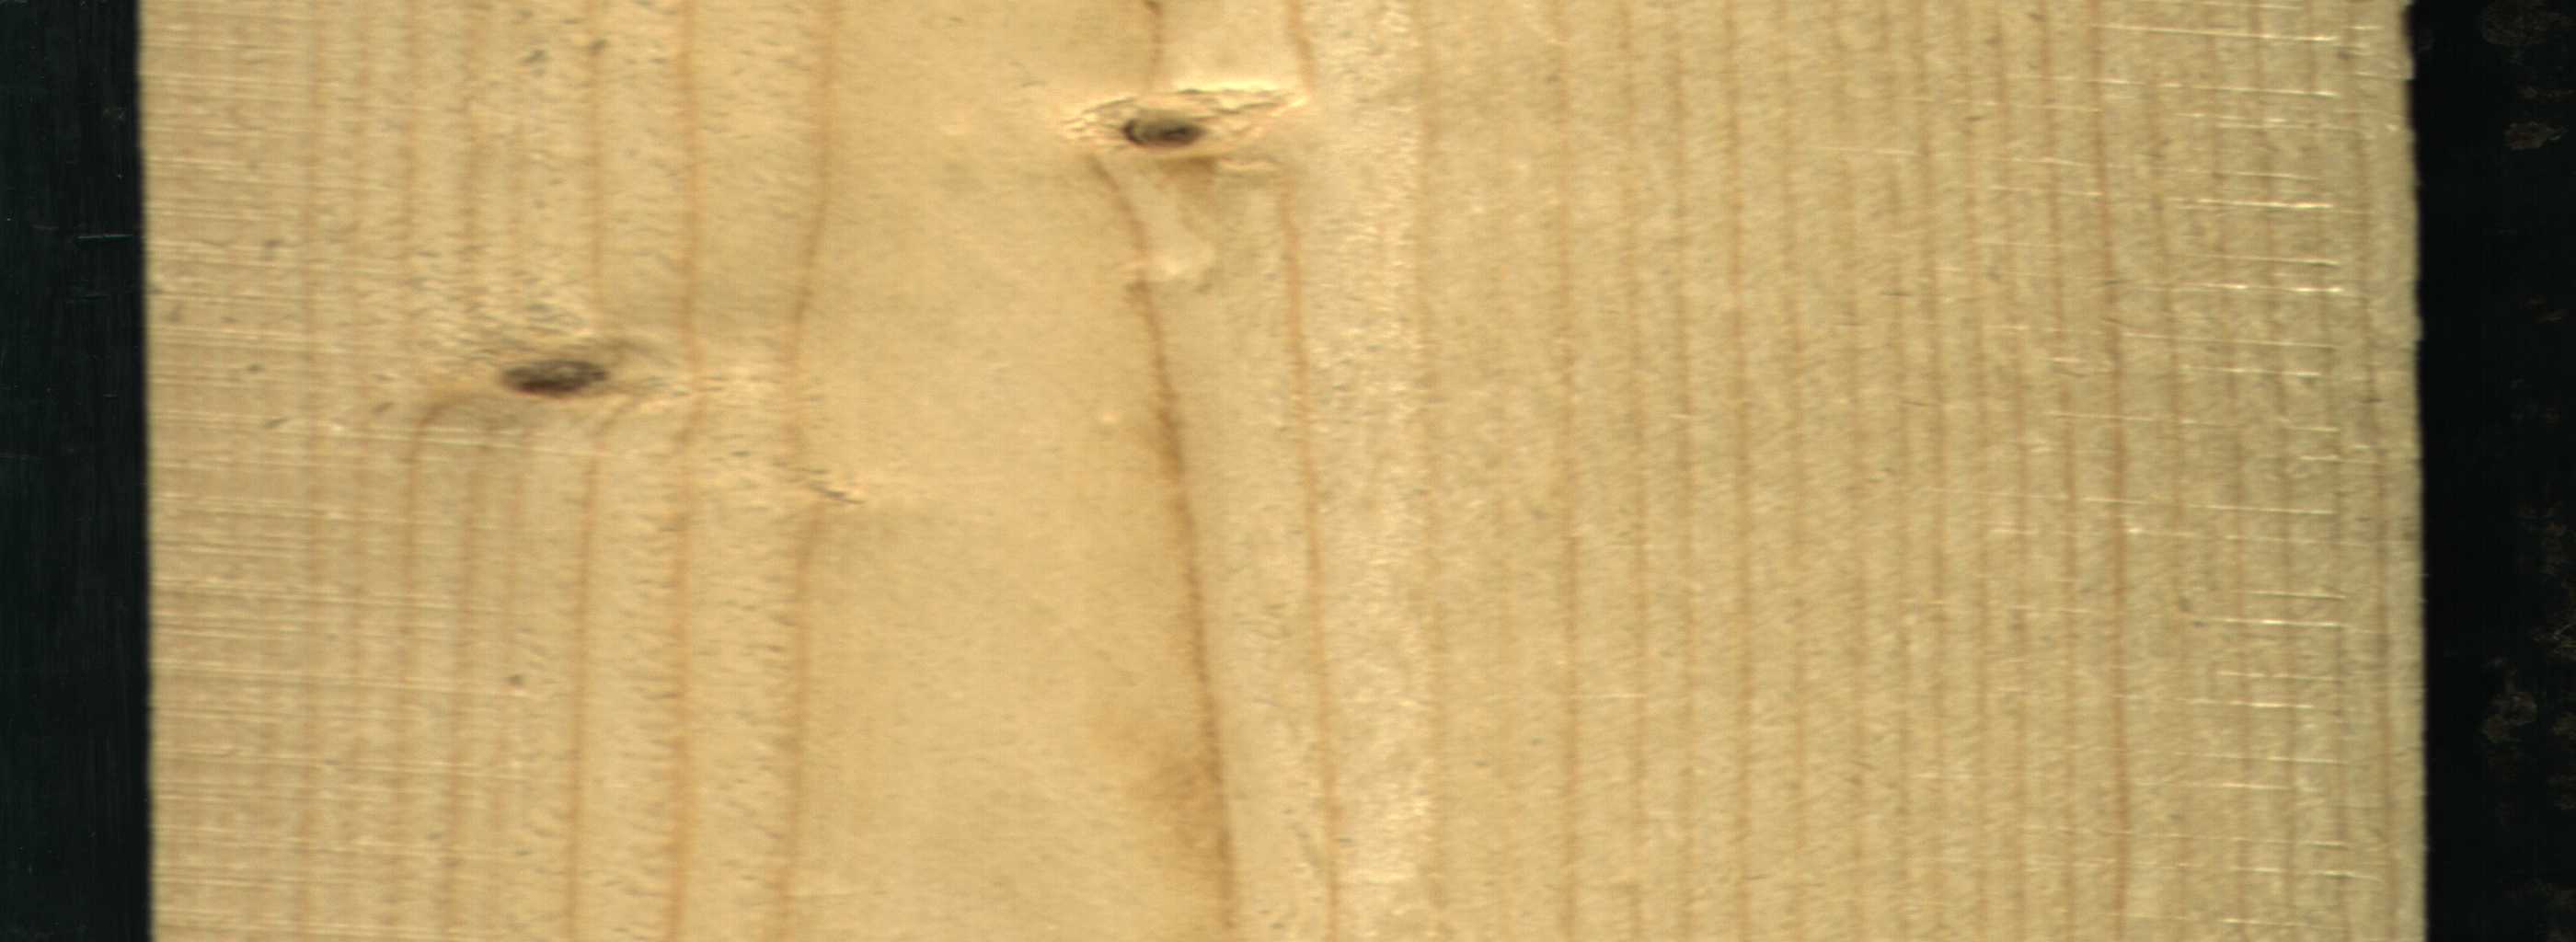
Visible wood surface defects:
Live_Knot
Live_Knot